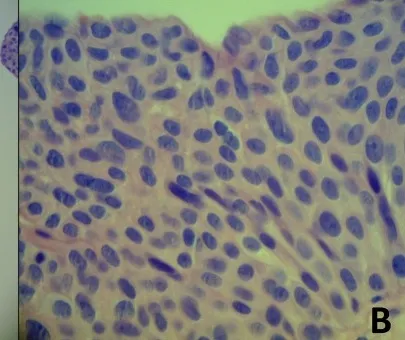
(B) Detail of an area of high-grade atypia. HEx400.
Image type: pathology (h&e)